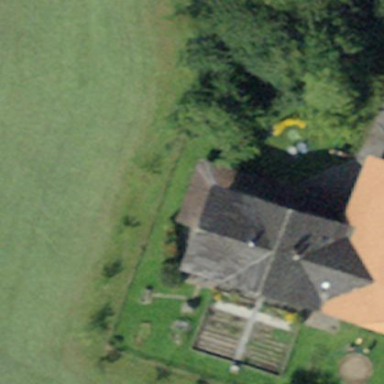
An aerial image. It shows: Farm building.